Breast ultrasound image
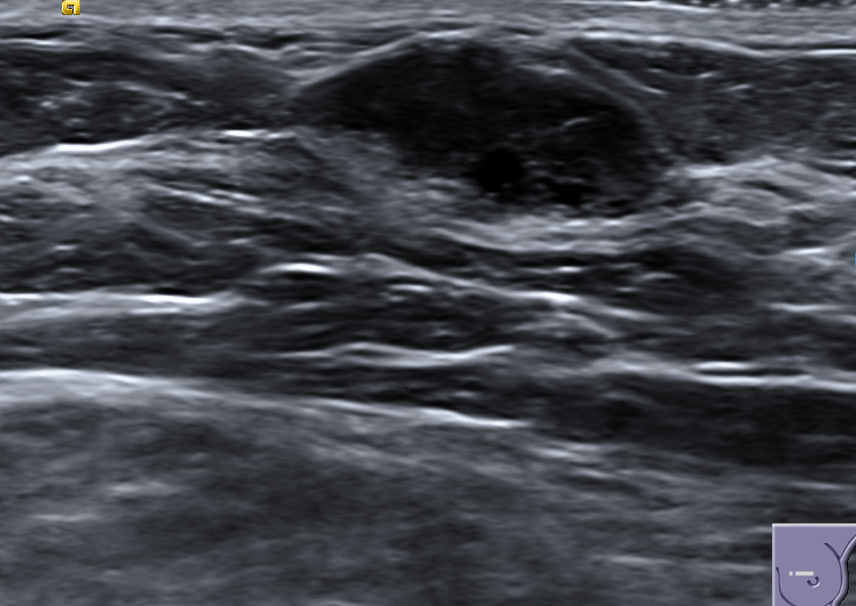
Diagnosis: benign